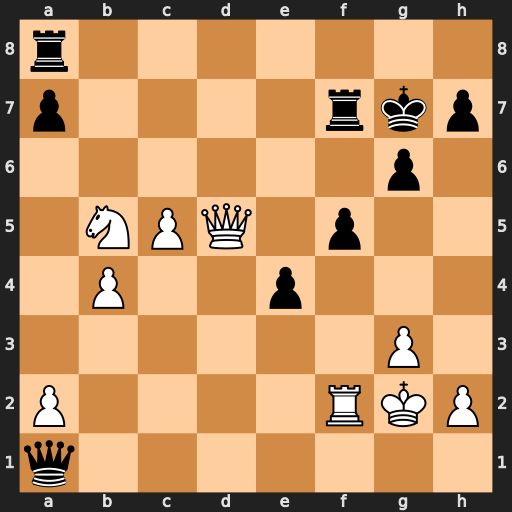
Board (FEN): r7/p4rkp/6p1/1NPQ1p2/1P2p3/6P1/P4RKP/q7
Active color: w
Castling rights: -
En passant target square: -
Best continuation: Qxa8 e3 Re2 f4 Qf3